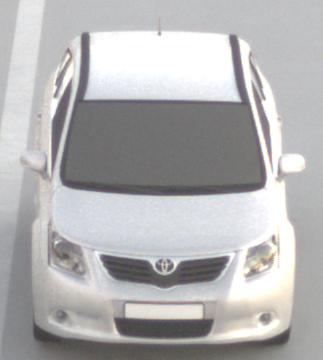
Make: Toyota
Model: Avensis 1.6
Detailed model: Avensis (T27) Notch Back
Model produced from: 2009/01
Model produced until: 2010/08
Doors: 4
Color: white
Road condition: dry road
Daytime: sunrise or sunset
Contrast: low contrast